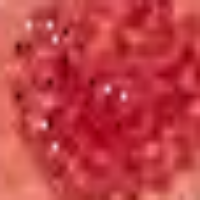
Label: prophase